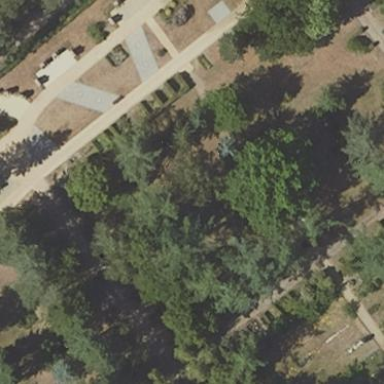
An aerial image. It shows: Grave yard.